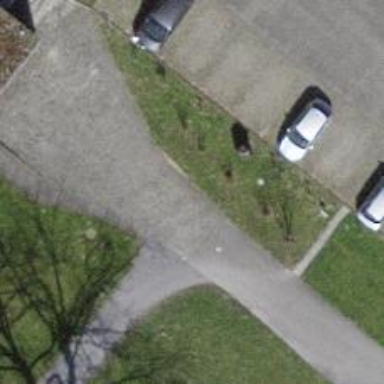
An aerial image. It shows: Footway with surface of pebblestone.